Current action and preconditions to check: trajectory_clear

Your task: For each precondition in the list above, predict whether it will hold at this action.

Consider the current scene as observed from the mobile robot's camera, and analyze the predicted future states of all dynamic agents (e.g., people, animals, vehicles, or any moving entities) within the NEXT SECOND.

IMPORTANT: Only answer "very likely" if you are absolutely certain—based on strong, clear evidence—that a dynamic agent will violate the precondition in the predicted future state. Do NOT answer "very likely" for unlikely, ambiguous, or low-probability risks.

Ask yourself for each precondition: Is there a high probability, with clear and convincing evidence, that the predicted future states of any dynamic agent will interfere with the predicted future state of the currently executing action within the NEXT SECOND, causing that precondition to fail?

Assess the risk level based on these predictions. Use "likely" or "very likely" if motions create a clear risk of interference.

Use "neutral" or "improbable" if agents are nearby but their predicted paths are clearly diverging or non-conflicting.

Failure Risk Categories: "very improbable", "improbable", "neutral", "likely", "very likely"

Answer Format: Output ONLY the probability_of_failure value from these categories: "very improbable", "improbable", "neutral", "likely", "very likely"

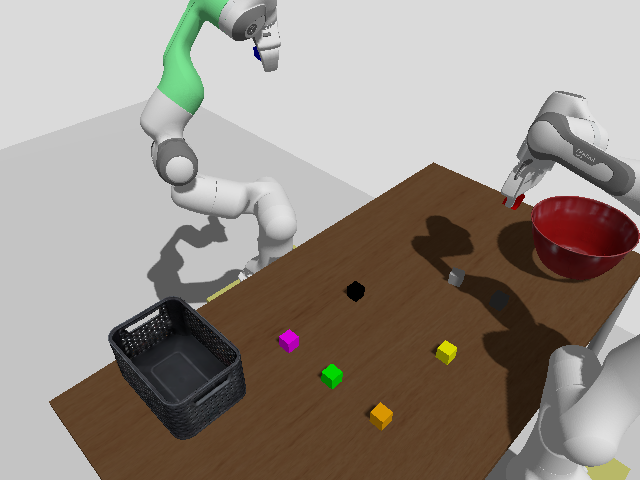

Answer: very improbable